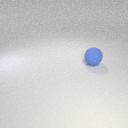
large blue rubber sphere